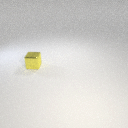
small yellow metal cube